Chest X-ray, AP view. Patient: 39 years old, sex M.
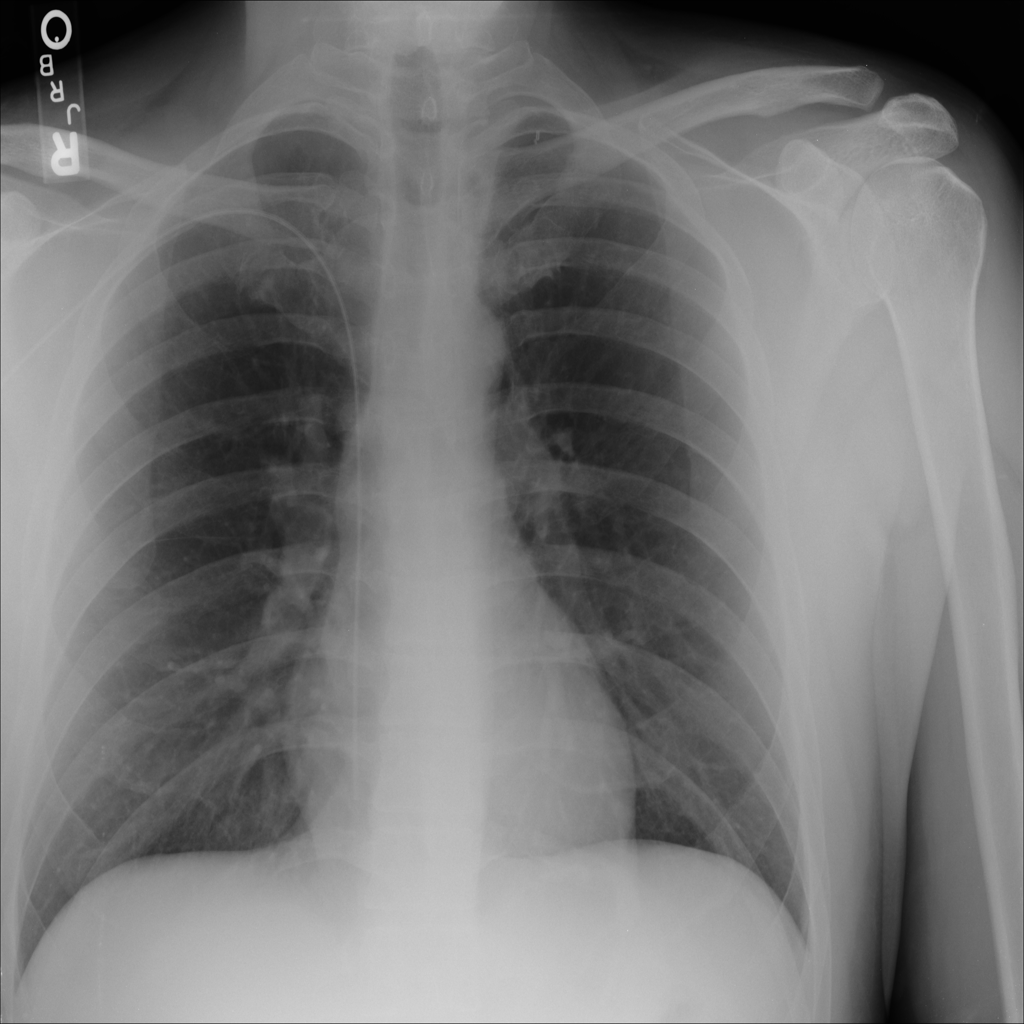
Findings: No Finding